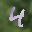
Label: 4